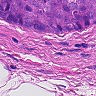
Metastatic tissue present: yes